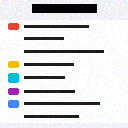
Screen state: on